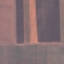
Label: AnnualCrop